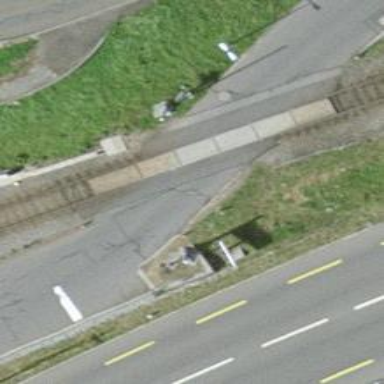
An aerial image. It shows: Level crossing with double half barrier.